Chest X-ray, PA view. Patient: 42 years old, sex M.
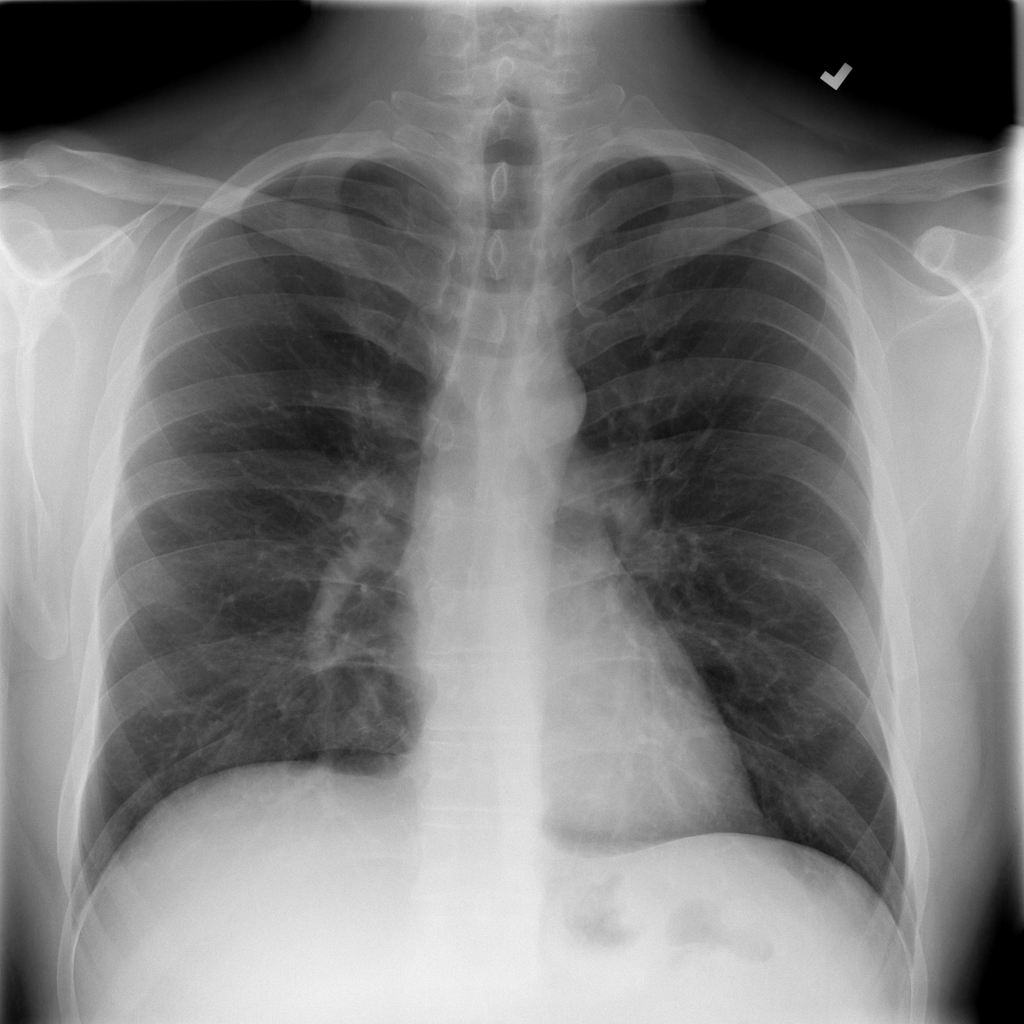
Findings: Mass